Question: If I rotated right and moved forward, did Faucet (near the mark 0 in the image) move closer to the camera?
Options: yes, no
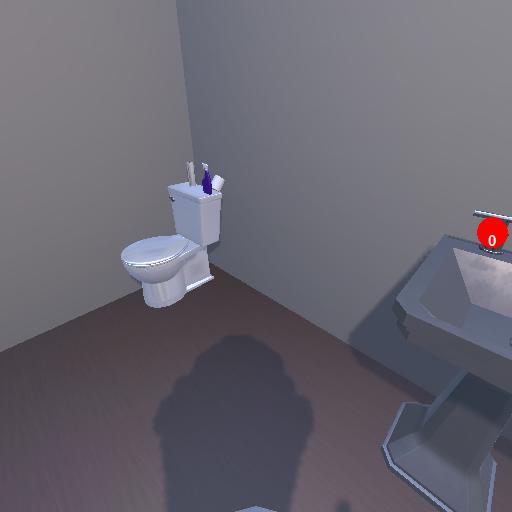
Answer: yes